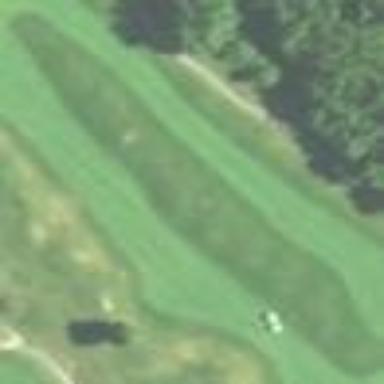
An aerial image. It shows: Rough grassy area used for golf.